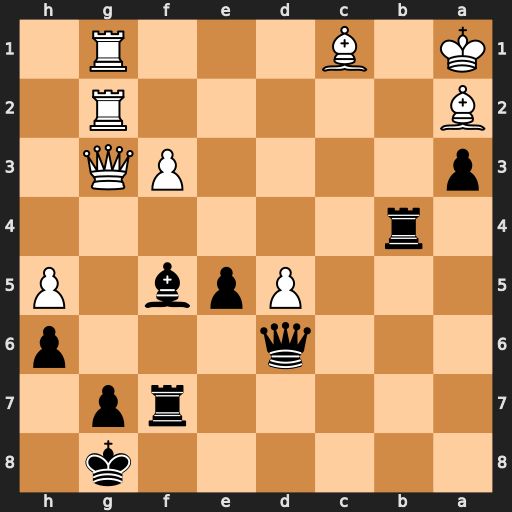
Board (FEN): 6k1/5rp1/3q3p/3Ppb1P/1r6/p4PQ1/B5R1/K1B3R1
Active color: b
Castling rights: -
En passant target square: -
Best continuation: Qf6 Bxa3 Ra4